The image is the raw acceleration waveform (amplitude versus time) of a rotating-machine vibration signal. What is the most likely rotor condition (normal, misalignment, unbalance, looseness)?
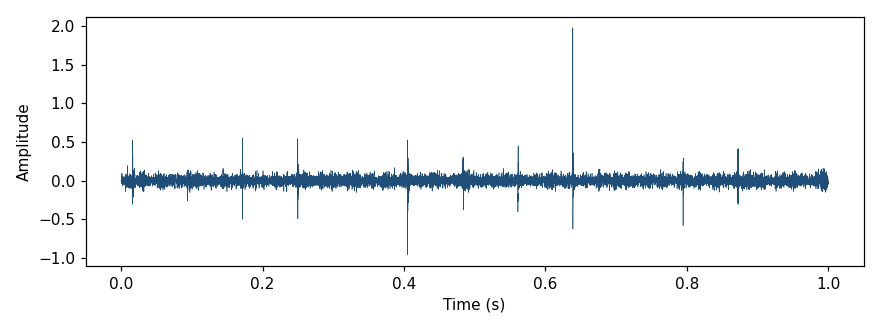
Answer: normal